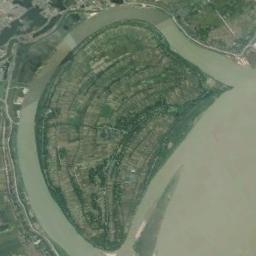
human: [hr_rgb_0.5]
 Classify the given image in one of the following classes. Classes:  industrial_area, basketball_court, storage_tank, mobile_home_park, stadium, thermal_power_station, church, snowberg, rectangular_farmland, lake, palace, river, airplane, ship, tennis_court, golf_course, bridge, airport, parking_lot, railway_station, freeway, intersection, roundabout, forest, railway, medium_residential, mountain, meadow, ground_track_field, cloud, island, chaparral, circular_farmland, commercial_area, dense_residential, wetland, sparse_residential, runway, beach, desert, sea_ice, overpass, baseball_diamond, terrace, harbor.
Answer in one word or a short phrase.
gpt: island